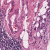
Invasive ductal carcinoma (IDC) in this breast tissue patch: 1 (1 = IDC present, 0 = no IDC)